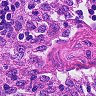
Metastatic tissue present: no